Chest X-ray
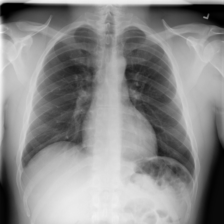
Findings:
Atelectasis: negative
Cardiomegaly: negative
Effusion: negative
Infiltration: positive
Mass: negative
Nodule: negative
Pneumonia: negative
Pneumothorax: negative
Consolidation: negative
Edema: negative
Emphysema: negative
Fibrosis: negative
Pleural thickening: negative
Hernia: negative